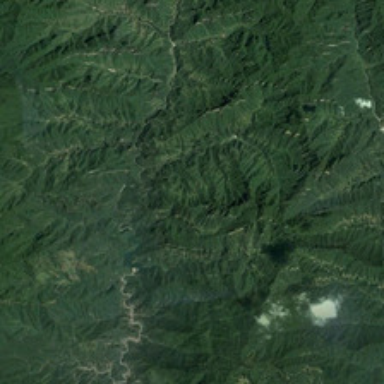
Here is a green mountain with white clouds .